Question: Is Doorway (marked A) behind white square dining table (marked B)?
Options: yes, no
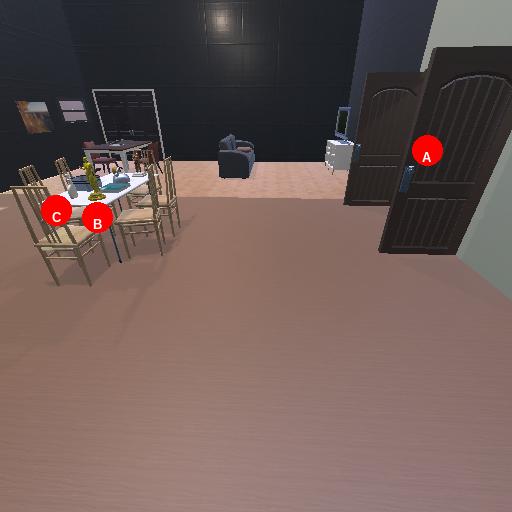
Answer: yes